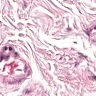
Metastatic tissue present: no